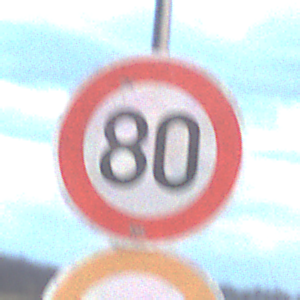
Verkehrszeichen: Geschwindigkeit80
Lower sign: Ueberholverbot
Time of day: SunriseSunset
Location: Outdoor (Nature)
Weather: PartlyCloudy
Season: NotSpecified
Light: Natural